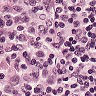
Metastatic tissue present: no